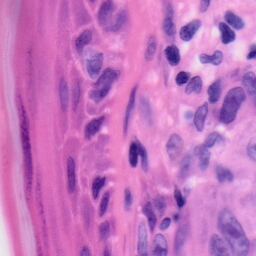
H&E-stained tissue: Skin